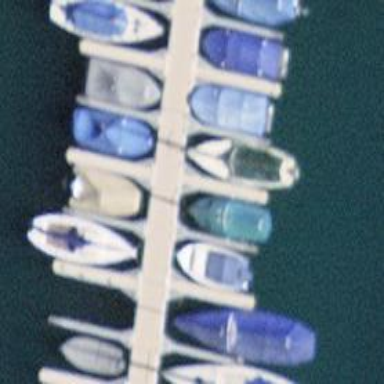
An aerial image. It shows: Man-made pier.